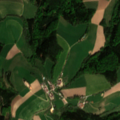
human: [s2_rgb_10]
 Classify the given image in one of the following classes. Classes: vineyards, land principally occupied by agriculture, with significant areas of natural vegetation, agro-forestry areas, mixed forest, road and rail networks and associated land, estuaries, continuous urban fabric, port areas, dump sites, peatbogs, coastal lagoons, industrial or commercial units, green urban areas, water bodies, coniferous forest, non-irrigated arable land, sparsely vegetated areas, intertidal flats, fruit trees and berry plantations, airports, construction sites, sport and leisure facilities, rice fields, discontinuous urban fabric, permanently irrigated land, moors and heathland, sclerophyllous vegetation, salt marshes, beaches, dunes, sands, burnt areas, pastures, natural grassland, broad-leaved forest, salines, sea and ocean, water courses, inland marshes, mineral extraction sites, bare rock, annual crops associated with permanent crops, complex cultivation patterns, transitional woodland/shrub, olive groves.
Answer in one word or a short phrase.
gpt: non-irrigated arable land, complex cultivation patterns, mixed forest